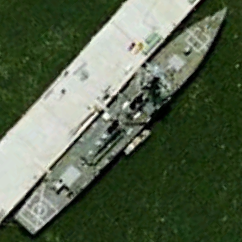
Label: destroyer